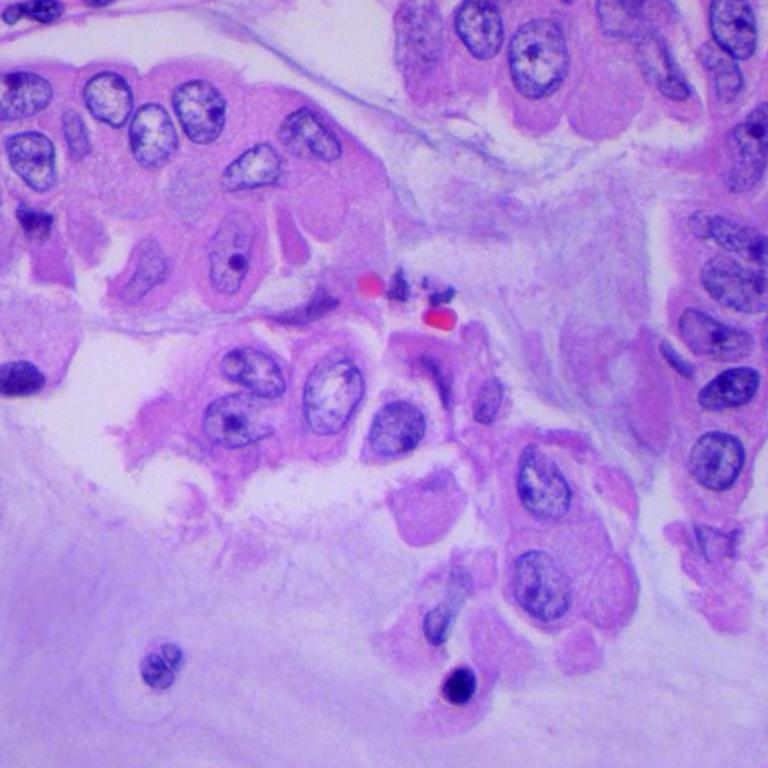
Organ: lung
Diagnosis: adenocarcinomas